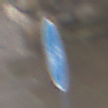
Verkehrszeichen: GetrennterRadUndGehwegRadwegRechts
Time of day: Midday
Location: Outdoor (Urban)
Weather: Overcast
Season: NotSpecified
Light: Natural